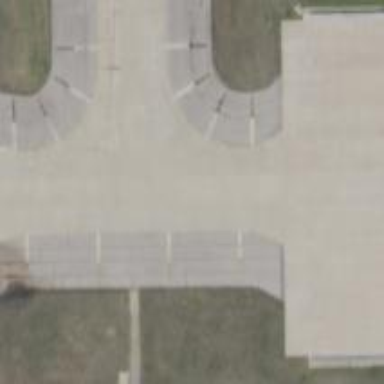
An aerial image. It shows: Image of taxiway at airport.